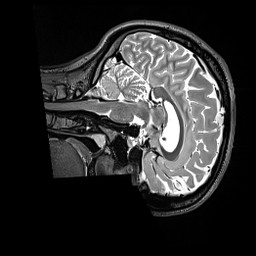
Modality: T2w
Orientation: sagittal
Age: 20
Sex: female
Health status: ill
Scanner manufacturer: siemens
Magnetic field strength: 3 T
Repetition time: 3.2 s
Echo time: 0.564 s